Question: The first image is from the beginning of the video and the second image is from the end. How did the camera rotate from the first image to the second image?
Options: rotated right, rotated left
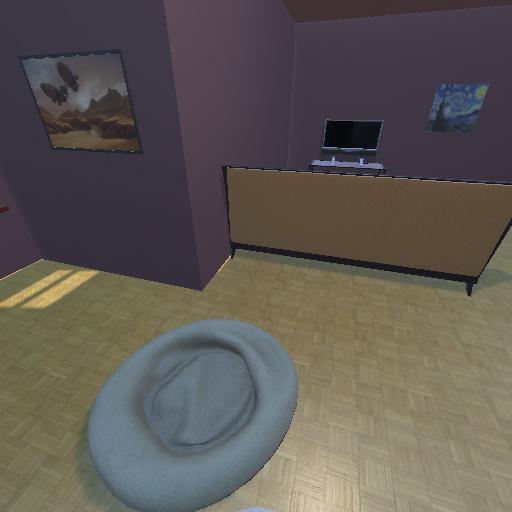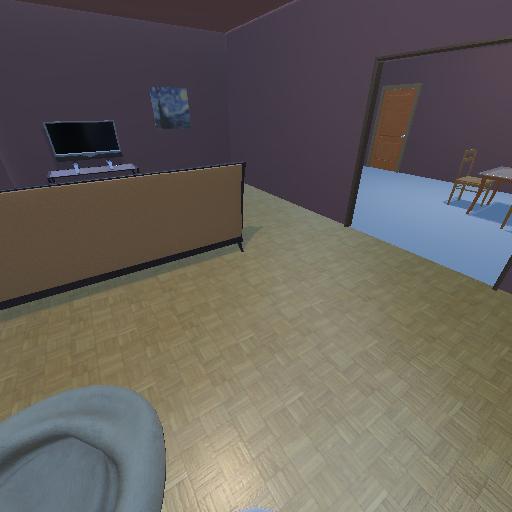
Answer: rotated right